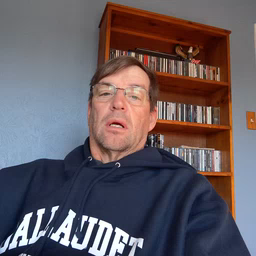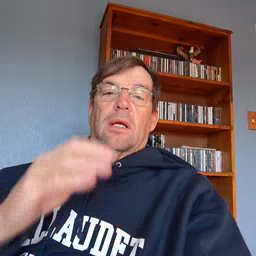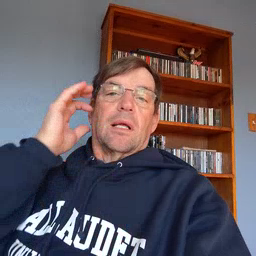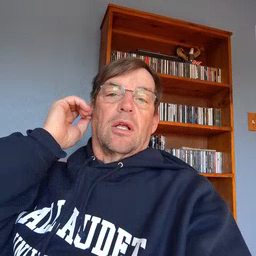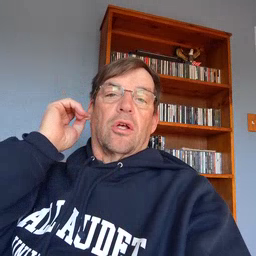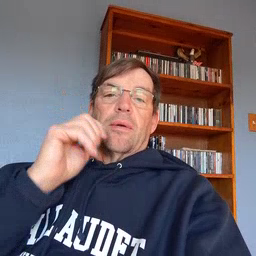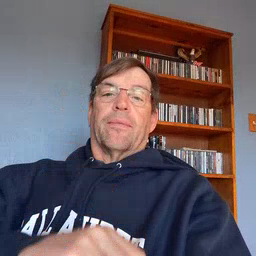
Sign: ear